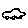
Label: car